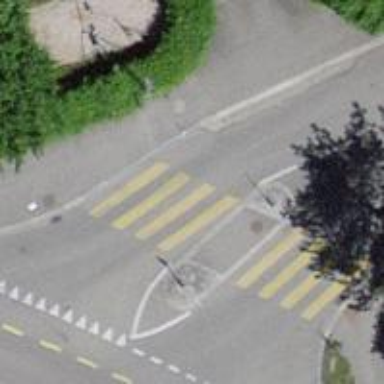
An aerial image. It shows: Uncontrolled zebra crossing with pedestrian island.